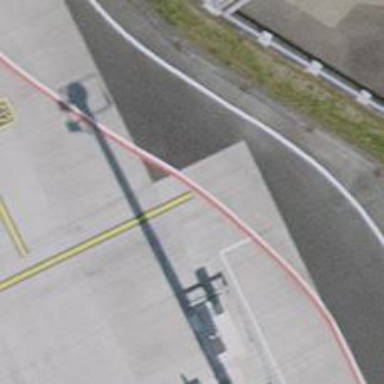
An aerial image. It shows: Airport parking position.